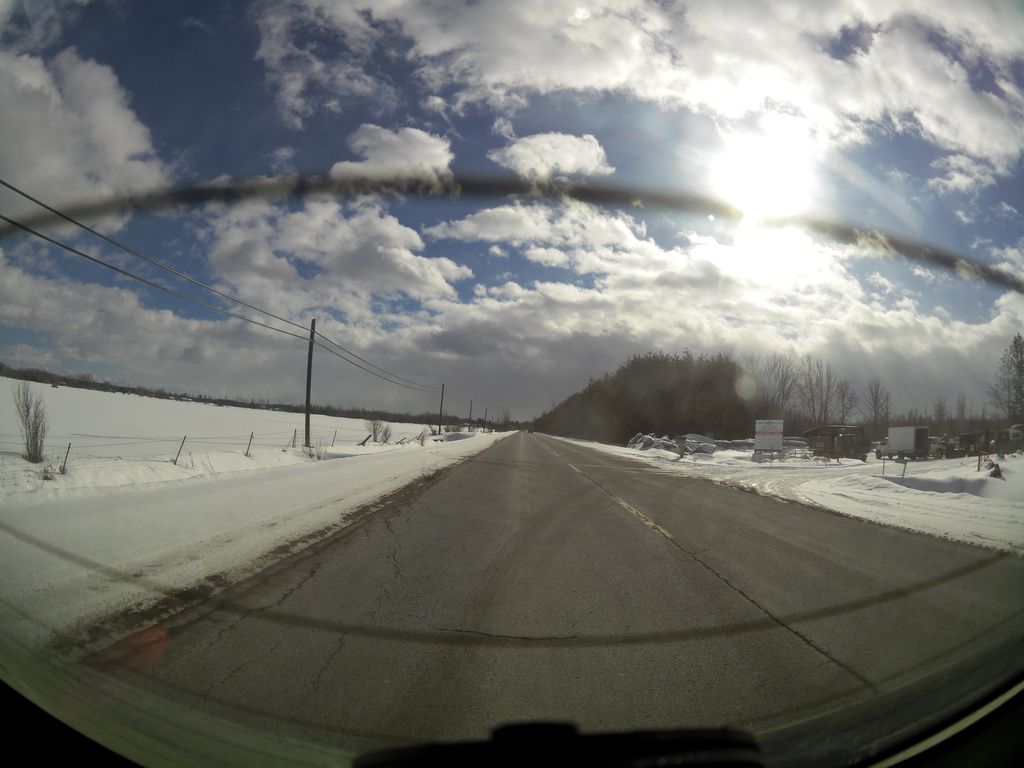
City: ottawa-gatineau